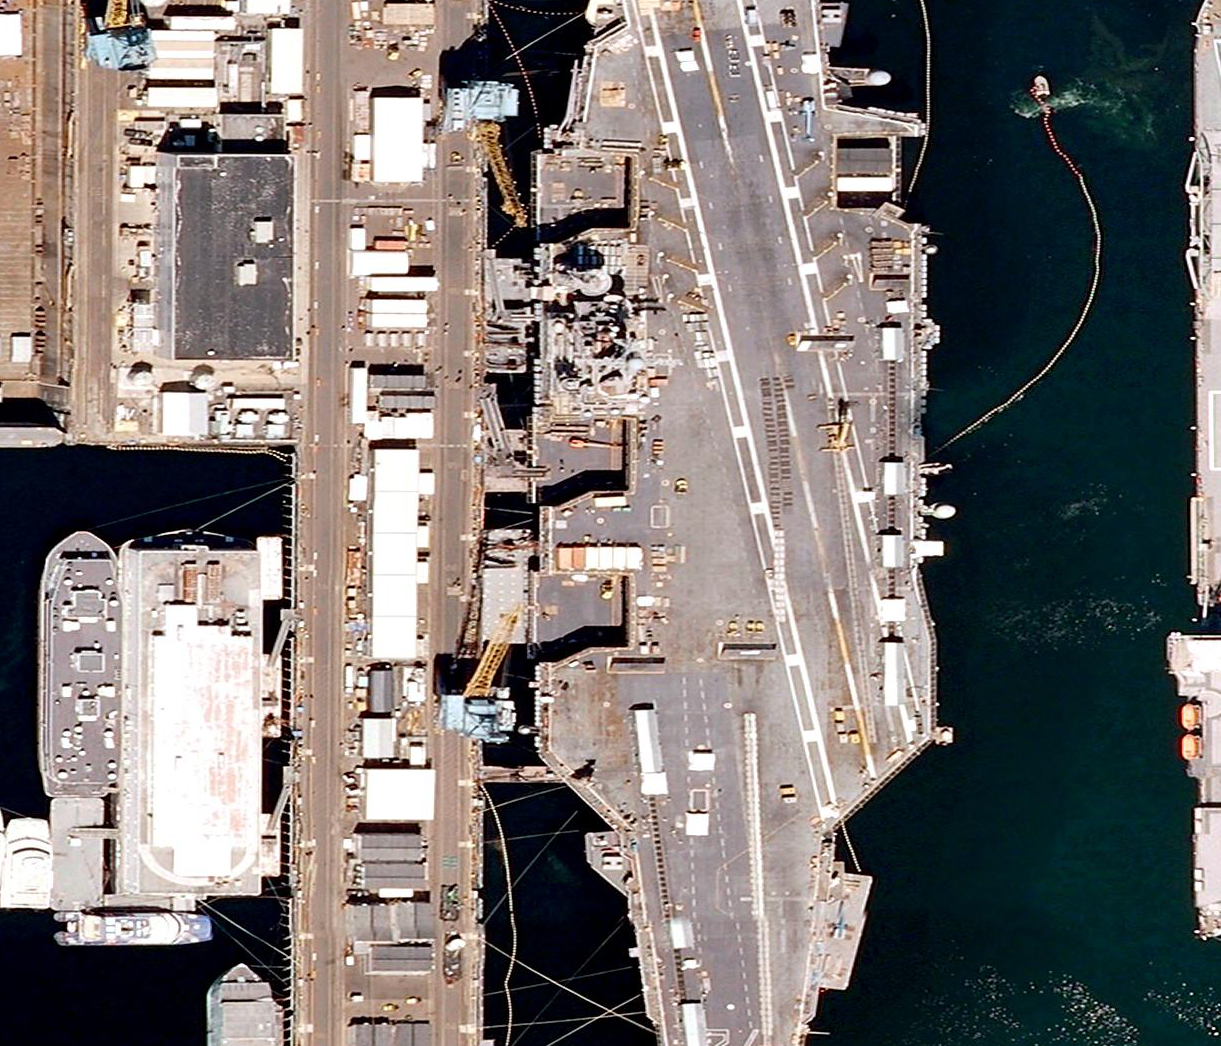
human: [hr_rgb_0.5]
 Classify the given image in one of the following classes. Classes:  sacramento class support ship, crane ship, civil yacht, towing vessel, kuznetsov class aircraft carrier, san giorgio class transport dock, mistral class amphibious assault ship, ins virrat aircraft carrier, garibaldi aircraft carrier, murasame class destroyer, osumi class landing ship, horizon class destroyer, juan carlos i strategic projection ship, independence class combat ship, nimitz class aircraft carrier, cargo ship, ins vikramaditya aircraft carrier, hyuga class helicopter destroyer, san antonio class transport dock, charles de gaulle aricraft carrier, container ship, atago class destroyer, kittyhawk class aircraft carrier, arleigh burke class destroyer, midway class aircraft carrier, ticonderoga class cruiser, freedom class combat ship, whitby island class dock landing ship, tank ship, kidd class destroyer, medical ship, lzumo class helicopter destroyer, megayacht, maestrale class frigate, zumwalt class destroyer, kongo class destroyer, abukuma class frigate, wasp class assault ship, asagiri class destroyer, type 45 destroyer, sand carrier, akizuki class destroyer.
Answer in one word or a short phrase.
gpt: Nimitz class aircraft carrier